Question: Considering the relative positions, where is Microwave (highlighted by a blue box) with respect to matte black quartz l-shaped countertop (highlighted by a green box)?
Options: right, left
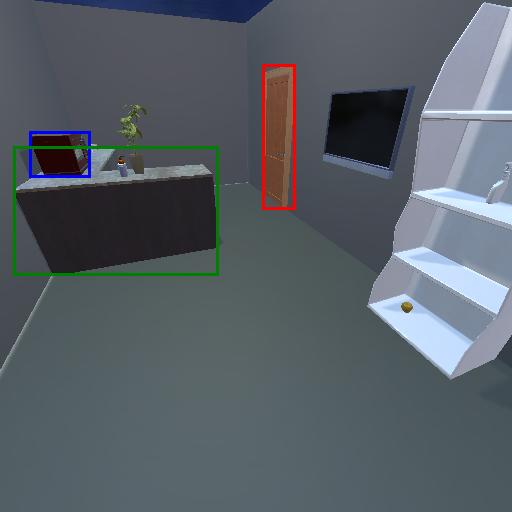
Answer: right